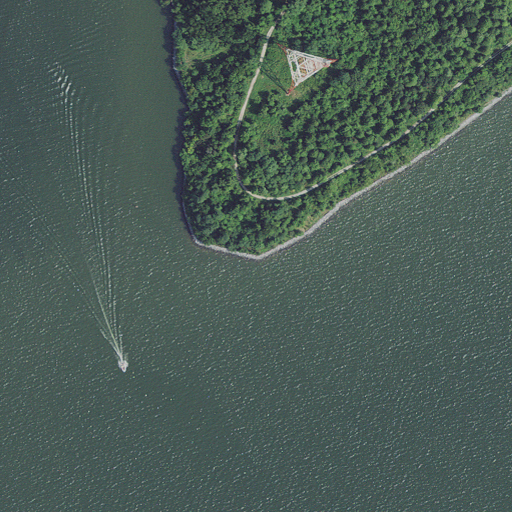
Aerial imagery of cape in Maryland named Greenbury Point containing open water, open development, low intensity development, mixed forest, woody wetlands, and herbaceous wetlands